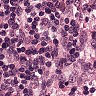
Metastatic tissue present: no